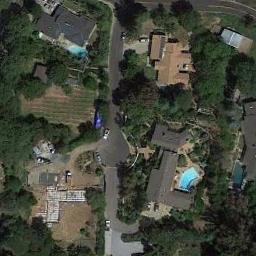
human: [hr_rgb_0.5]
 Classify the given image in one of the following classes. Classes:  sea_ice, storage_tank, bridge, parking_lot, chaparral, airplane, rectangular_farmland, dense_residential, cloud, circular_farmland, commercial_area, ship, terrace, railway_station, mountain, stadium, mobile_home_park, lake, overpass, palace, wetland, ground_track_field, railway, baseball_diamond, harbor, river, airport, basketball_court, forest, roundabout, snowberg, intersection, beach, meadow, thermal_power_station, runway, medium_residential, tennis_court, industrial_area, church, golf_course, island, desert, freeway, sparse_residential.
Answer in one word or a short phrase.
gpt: sparse_residential